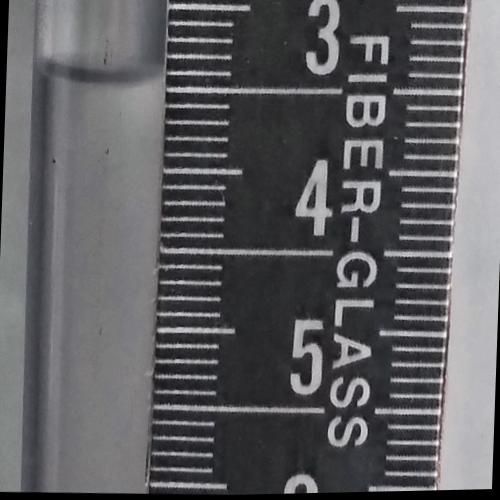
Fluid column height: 3.4 cm